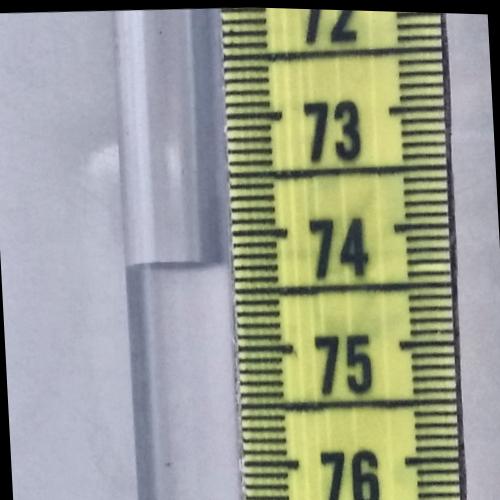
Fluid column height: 74.3 cm